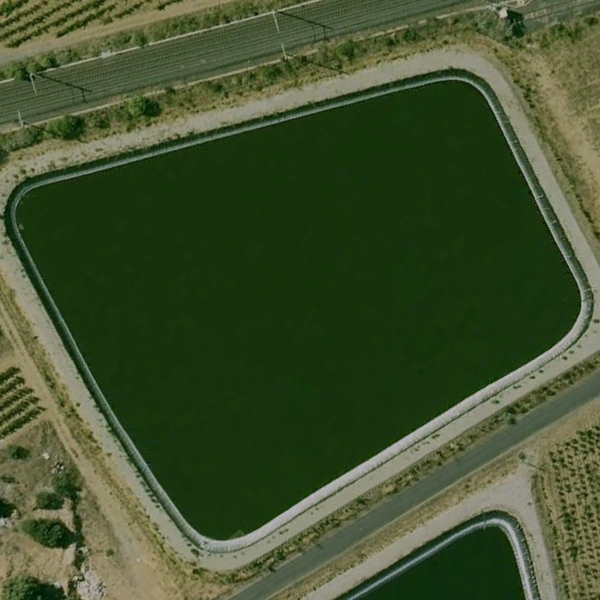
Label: Pond